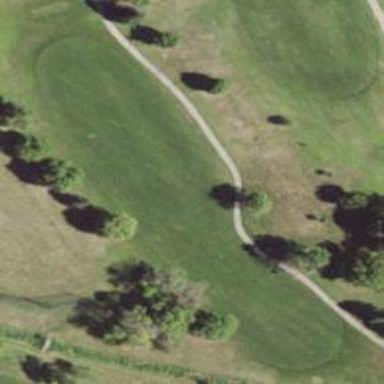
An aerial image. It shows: Grassy area designated as golf fairway.